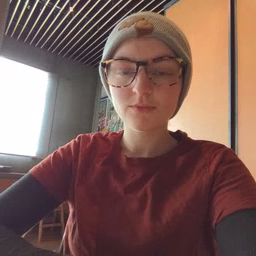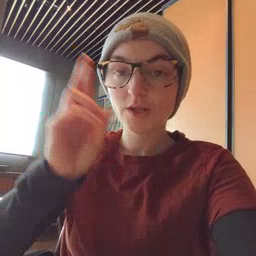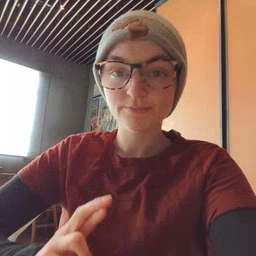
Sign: refrigerator